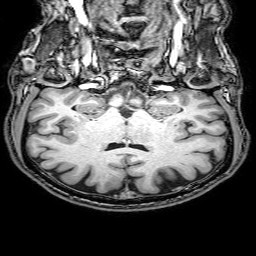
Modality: T1w
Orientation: sagittal
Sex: male
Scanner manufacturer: philips
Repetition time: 0.008165 s
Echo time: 0.00375 s